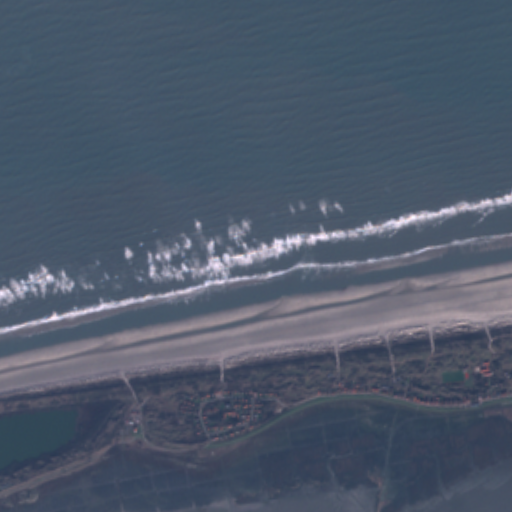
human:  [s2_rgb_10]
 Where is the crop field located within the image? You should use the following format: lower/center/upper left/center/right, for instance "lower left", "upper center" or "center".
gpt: The crop field is located in the lower left of the image.
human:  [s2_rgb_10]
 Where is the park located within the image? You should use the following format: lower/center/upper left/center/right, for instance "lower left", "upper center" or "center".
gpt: The park is located in the lower right of the image.
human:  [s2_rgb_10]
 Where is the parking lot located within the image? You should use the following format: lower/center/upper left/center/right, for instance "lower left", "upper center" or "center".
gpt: The parking lot is located in the lower center of the image.
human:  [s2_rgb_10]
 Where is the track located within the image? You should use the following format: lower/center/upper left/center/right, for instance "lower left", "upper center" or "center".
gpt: The track is located in the lower right of the image.
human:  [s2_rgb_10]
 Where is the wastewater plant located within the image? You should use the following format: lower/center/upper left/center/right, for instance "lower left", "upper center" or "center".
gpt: The wastewater plant is located in the lower left of the image.
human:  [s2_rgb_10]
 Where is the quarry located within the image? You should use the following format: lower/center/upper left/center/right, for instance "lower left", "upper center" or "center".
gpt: There is no quarry in the image.